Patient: sex F, age 35
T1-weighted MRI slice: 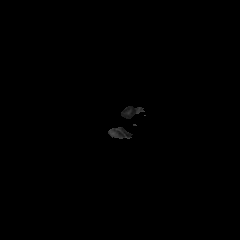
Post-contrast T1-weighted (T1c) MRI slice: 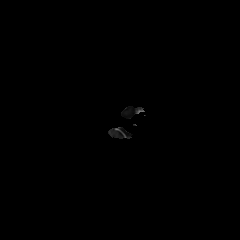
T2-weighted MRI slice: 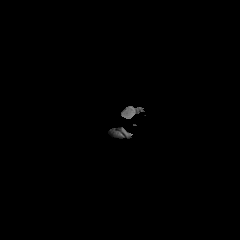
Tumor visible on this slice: no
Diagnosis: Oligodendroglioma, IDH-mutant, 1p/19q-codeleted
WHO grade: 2